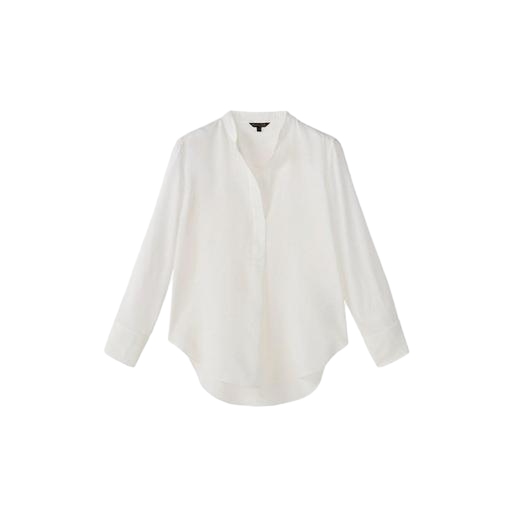
white long aleeved shirt, white francis shirt, white roll-sleeve popover shirt, white background